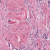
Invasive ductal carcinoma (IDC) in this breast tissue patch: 1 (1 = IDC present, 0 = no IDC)